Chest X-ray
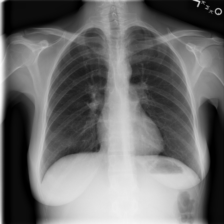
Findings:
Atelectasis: negative
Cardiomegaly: negative
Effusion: negative
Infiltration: negative
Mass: negative
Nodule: negative
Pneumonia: negative
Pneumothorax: negative
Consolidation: negative
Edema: negative
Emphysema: negative
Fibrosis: negative
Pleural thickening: negative
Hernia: negative